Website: bh-photo
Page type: address-validator
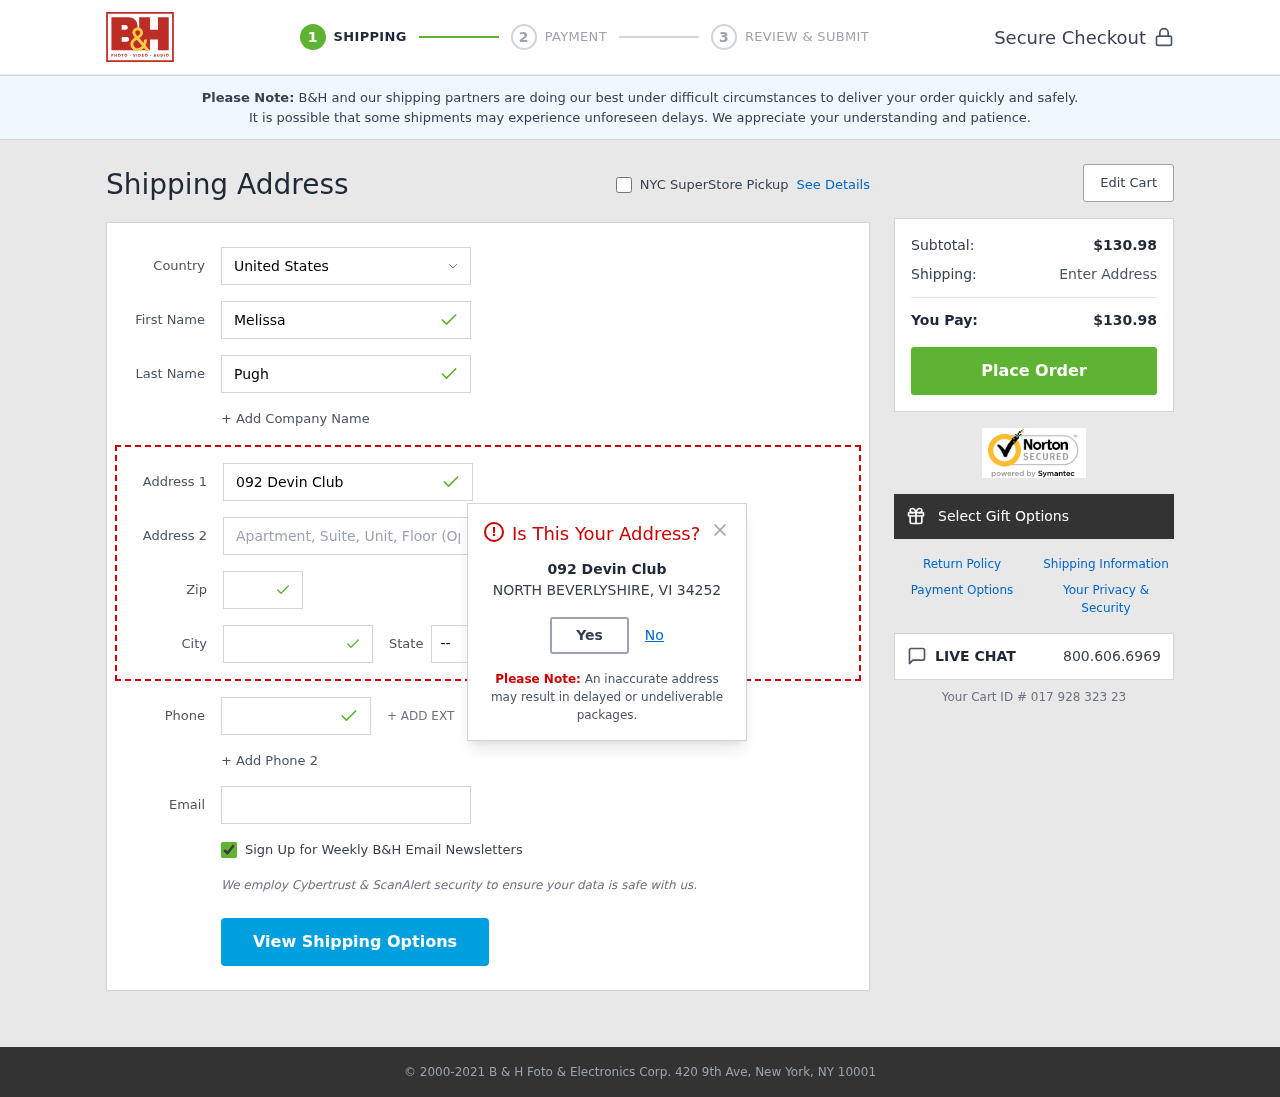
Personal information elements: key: PII_CITY
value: North Beverlyshire
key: PII_COUNTRY
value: United States
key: PII_EMAIL
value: melissa_pugh@hotmail.com
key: PII_FIRSTNAME
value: Melissa
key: PII_LASTNAME
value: Pugh
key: PII_PHONE
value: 2869853691
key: PII_POSTCODE
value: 34252
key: PII_STATE_ABBR
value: VI
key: PII_STREET
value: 092 Devin Club
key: PII_CITY_MODAL
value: NORTH BEVERLYSHIRE
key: PII_STATE
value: VI
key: PII_POSTCODE_FULL
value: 34252
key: PII_POSTCODE_NUMERIC
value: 34252
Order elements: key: ORDER_SUBTOTAL
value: $130.98
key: ORDER_TOTAL
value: $130.98
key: ORDER_ID
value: Your Cart ID # 017 928 323 23